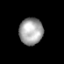
Tissue: prostate
Cell type: T cells
Senescence score: 0.2683
Nuclear area (px): 621
Mean DAPI intensity: 162.952